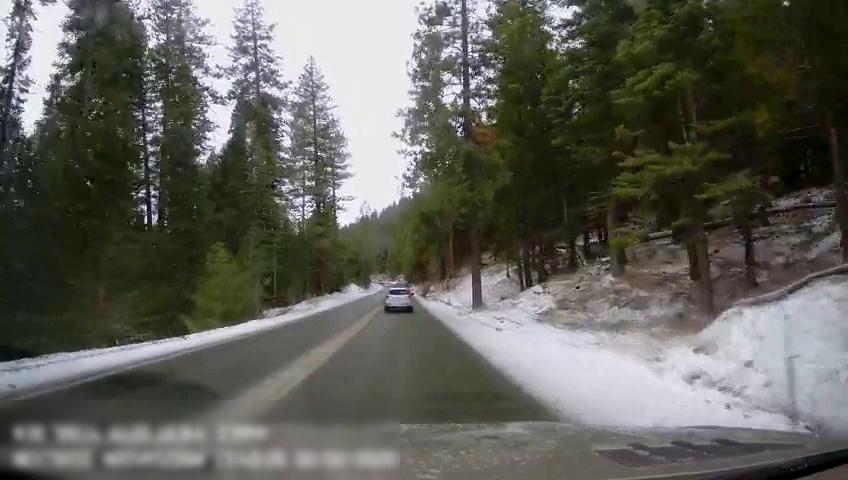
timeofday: Day
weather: Snowy
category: Drivable Space
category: Vehicles | Truck
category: Vehicles | SUV
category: Lanes | Opposite Lane